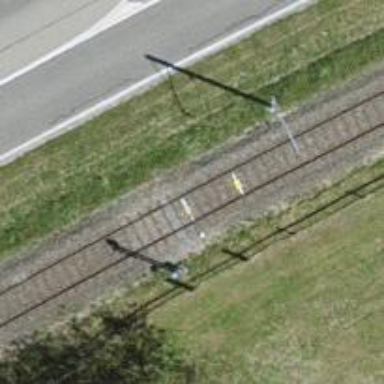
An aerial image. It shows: Railway signal.